Interaction volume radius: 5 \u00c5
Interaction volume height: 10 \u00c5
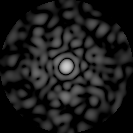
Disorder parameter: 0.7178